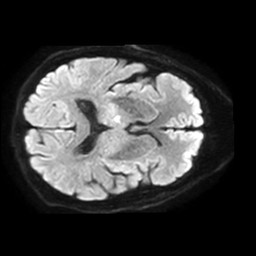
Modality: TRACE
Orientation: axial
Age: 67
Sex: male
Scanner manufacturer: philips
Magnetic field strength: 1.5 T
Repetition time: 3.4 s
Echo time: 0.06922 s